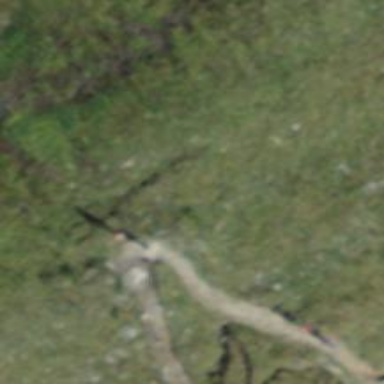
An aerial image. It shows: Excellent dirt path trail.